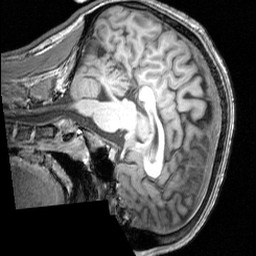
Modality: T1w
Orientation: sagittal
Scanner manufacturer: siemens
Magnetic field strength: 3 T
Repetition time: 1.8 s
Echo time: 0.00295 s